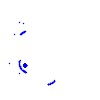
Particle: kaon